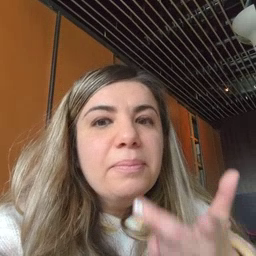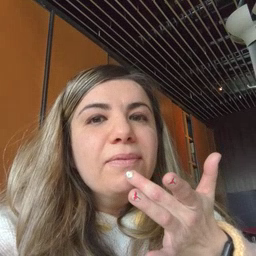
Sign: taste